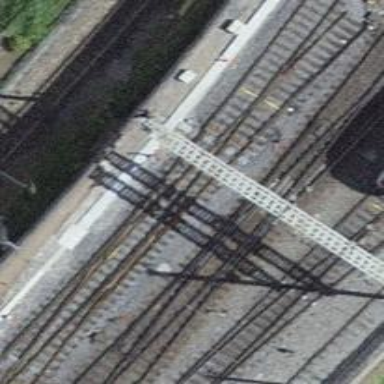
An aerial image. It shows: Railway switch.